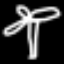
Label: palm tree